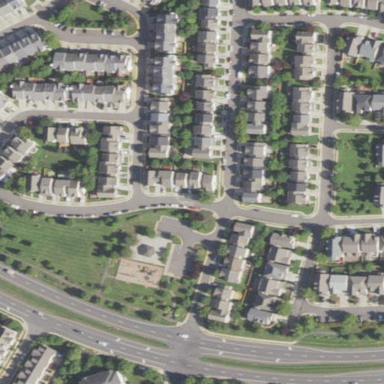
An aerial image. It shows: Residential area with grassy land cover.